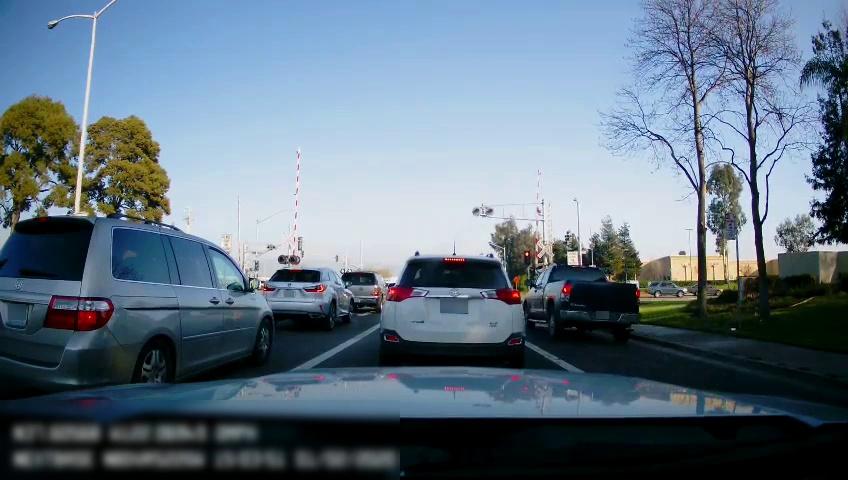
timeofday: Day
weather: Sunny
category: Drivable Space
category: Drivable Space
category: Vehicles | Car
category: Vehicles | Car
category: Vehicles | Truck
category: Vehicles | SUV
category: Vehicles | SUV
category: Vehicles | Van
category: Vehicles | SUV
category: Lanes | Current Lane
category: Lanes | Current Lane
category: Traffic | Signs
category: Traffic | Lights
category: Traffic | Lights
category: Traffic | Lights
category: Traffic | Lights
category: Traffic | Signs
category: Traffic | Lights
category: Traffic | Signs